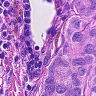
Metastatic tissue present: yes